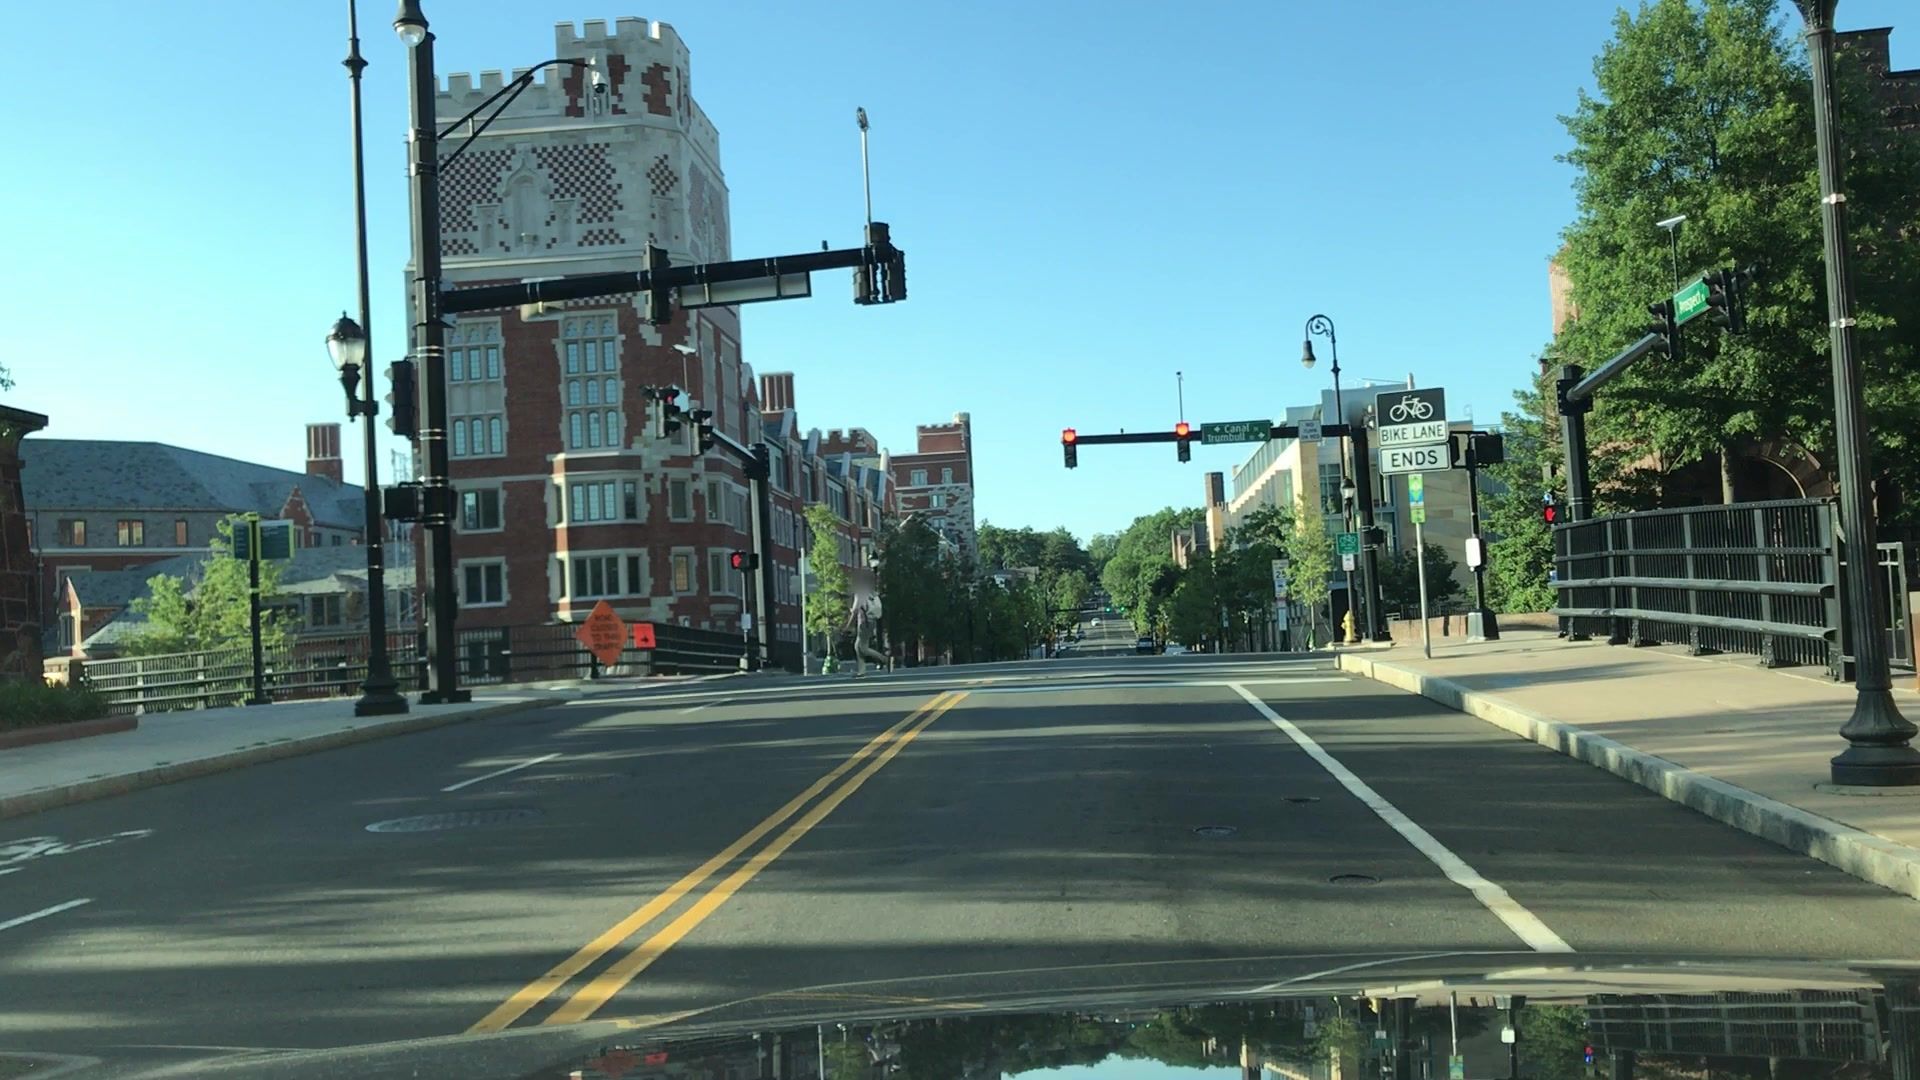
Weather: clear
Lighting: day
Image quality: good
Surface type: driving surface
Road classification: secondary
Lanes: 3
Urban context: urban centre
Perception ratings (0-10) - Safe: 2.83, Lively: 7.62, Beautiful: 6.21, Boring: 3.83, Depressing: 2.76, Wealthy: 4.07